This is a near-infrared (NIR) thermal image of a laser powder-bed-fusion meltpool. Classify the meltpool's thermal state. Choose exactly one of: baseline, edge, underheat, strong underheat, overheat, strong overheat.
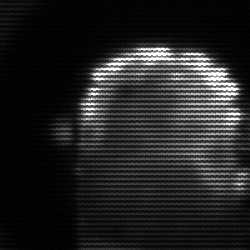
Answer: baseline